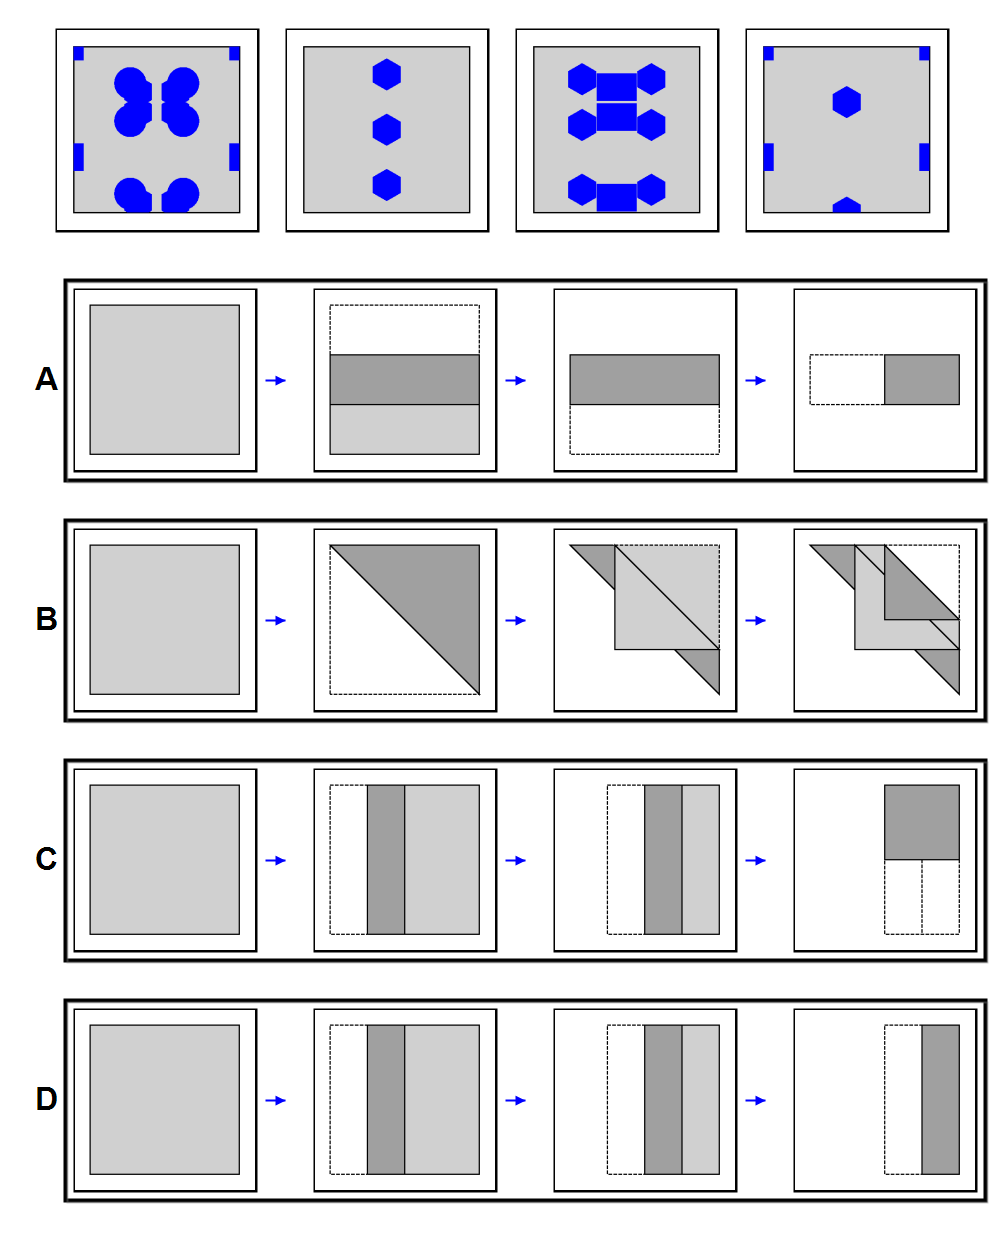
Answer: A